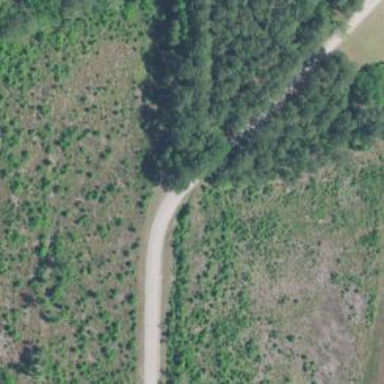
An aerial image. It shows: Unclassified road.